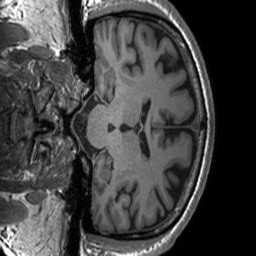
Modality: T1w
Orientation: coronal
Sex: male
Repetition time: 1.95 s
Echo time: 0.026 s